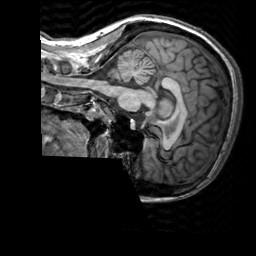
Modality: T1w
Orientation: sagittal
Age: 31
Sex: female
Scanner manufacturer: siemens
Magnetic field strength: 3 T
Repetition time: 2.3 s
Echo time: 0.00303 s